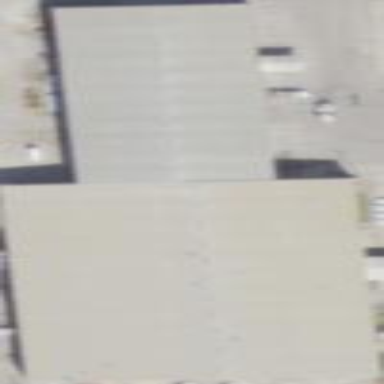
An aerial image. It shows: Warehouse building.